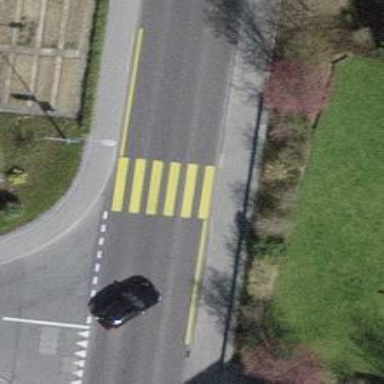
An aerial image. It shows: Uncontrolled zebra crossing on the road.